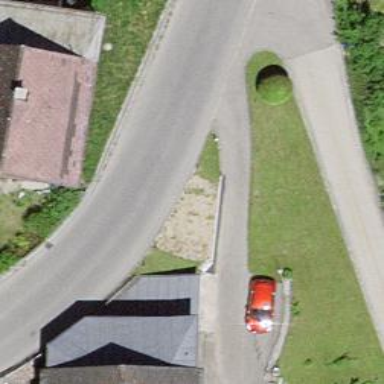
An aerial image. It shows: Asphalt service road with no sidewalk.